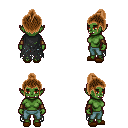
a pixel art fantasy rpg character, female body template, orc, green skin, black tattered cape, teal pants, brown short topknot hairstyle, cloth bracers, brown slippers, four views (front, back, left, right), 2x2 character sprite sheet, small pixel art, hard edges, no anti-aliasing